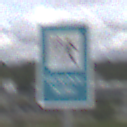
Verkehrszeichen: Verkehrshelfer
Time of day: MorningAfternoon
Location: Outdoor (Suburban)
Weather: PartlyCloudy
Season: NotSpecified
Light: Natural